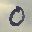
Label: 0